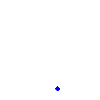
Particle: pion